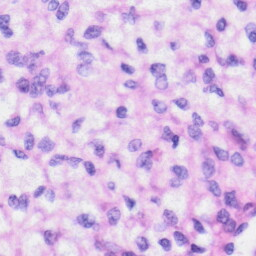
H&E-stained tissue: Liver